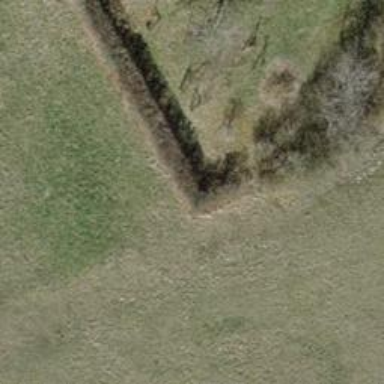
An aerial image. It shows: Hedge barrier.